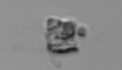
Label: detritus